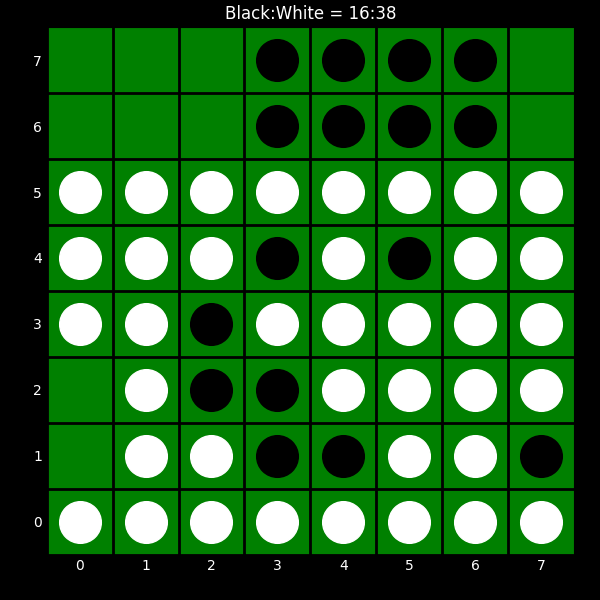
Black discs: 16
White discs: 38